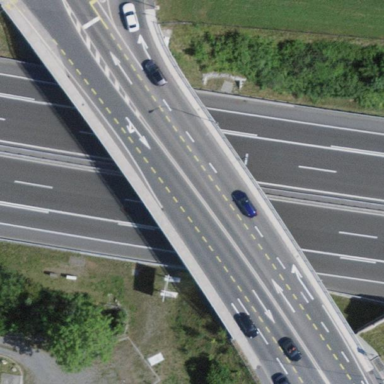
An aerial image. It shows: Man-made bridge.